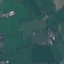
Land use / land cover class: Pasture